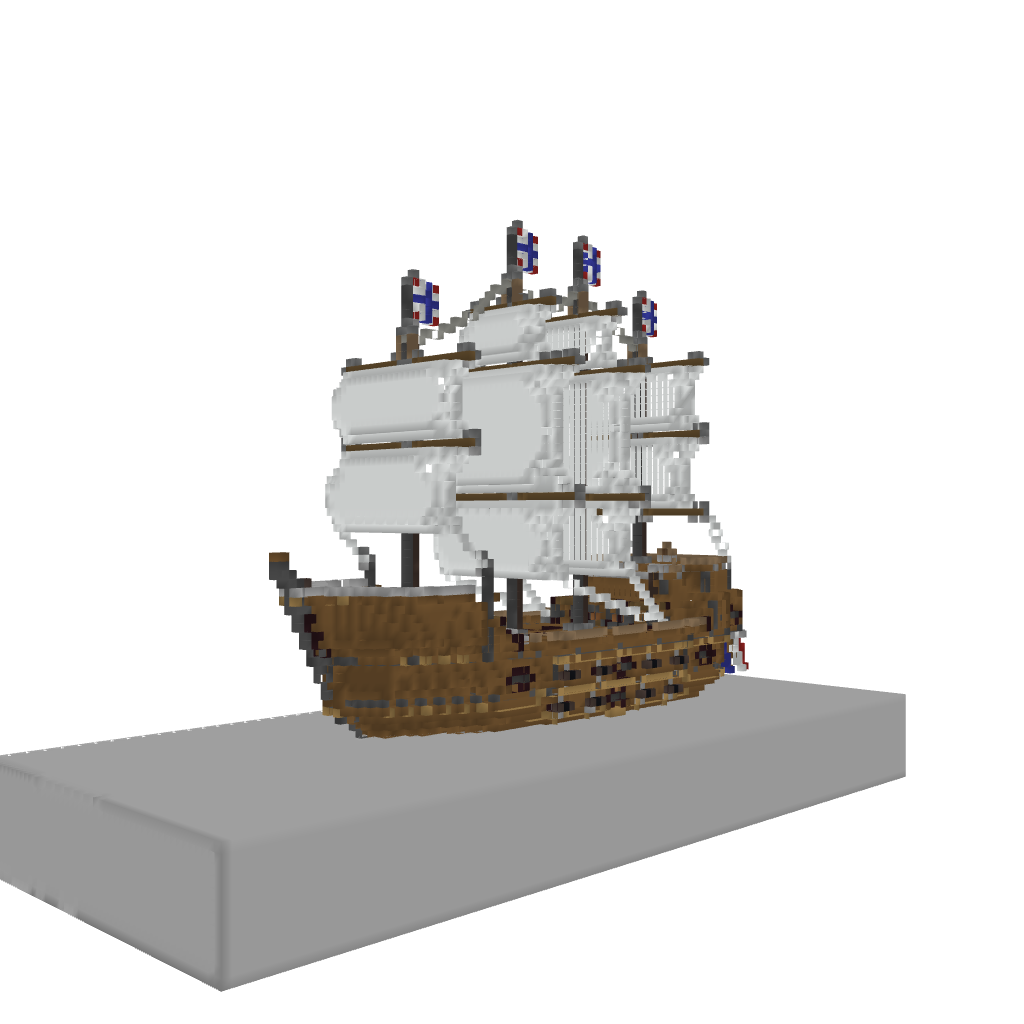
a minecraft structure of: Creative Temper's Trading Ship